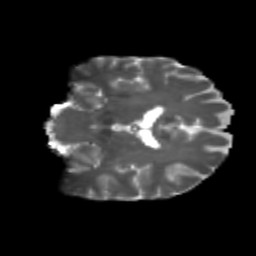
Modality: T2w
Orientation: coronal
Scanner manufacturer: siemens
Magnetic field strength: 3 T
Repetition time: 4.16 s
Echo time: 0.0806 s